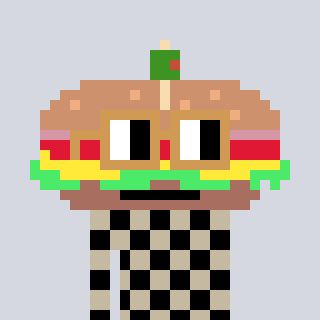
a pixel art character with square brown glasses, a sandwich-shaped head and a bege-colored body on a cool background